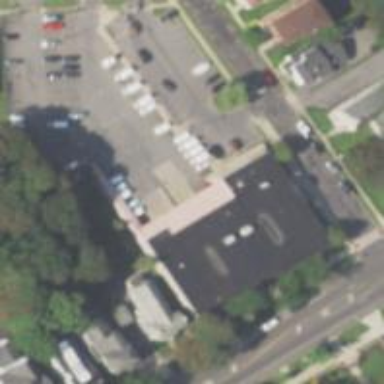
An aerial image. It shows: Post office.